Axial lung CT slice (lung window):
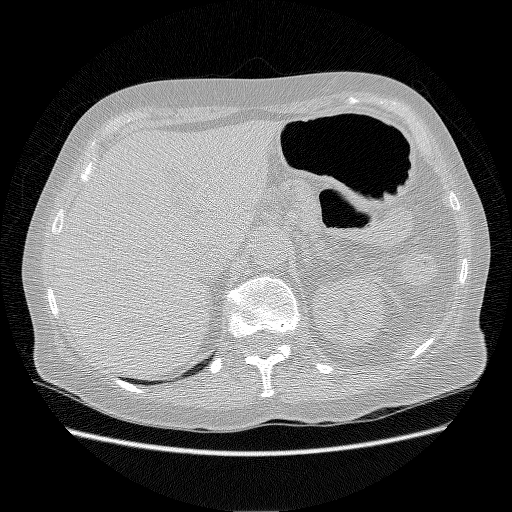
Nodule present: no